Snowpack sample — Loveland Pass, Silver Plume, Colorado, USA (1/12/25, 11:40 AM MST)
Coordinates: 39.66, -105.88
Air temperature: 7 °F
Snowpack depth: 140 cm
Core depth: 10 cm
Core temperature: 41 °F
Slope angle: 11°, slope face: 30°
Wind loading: high
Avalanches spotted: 2
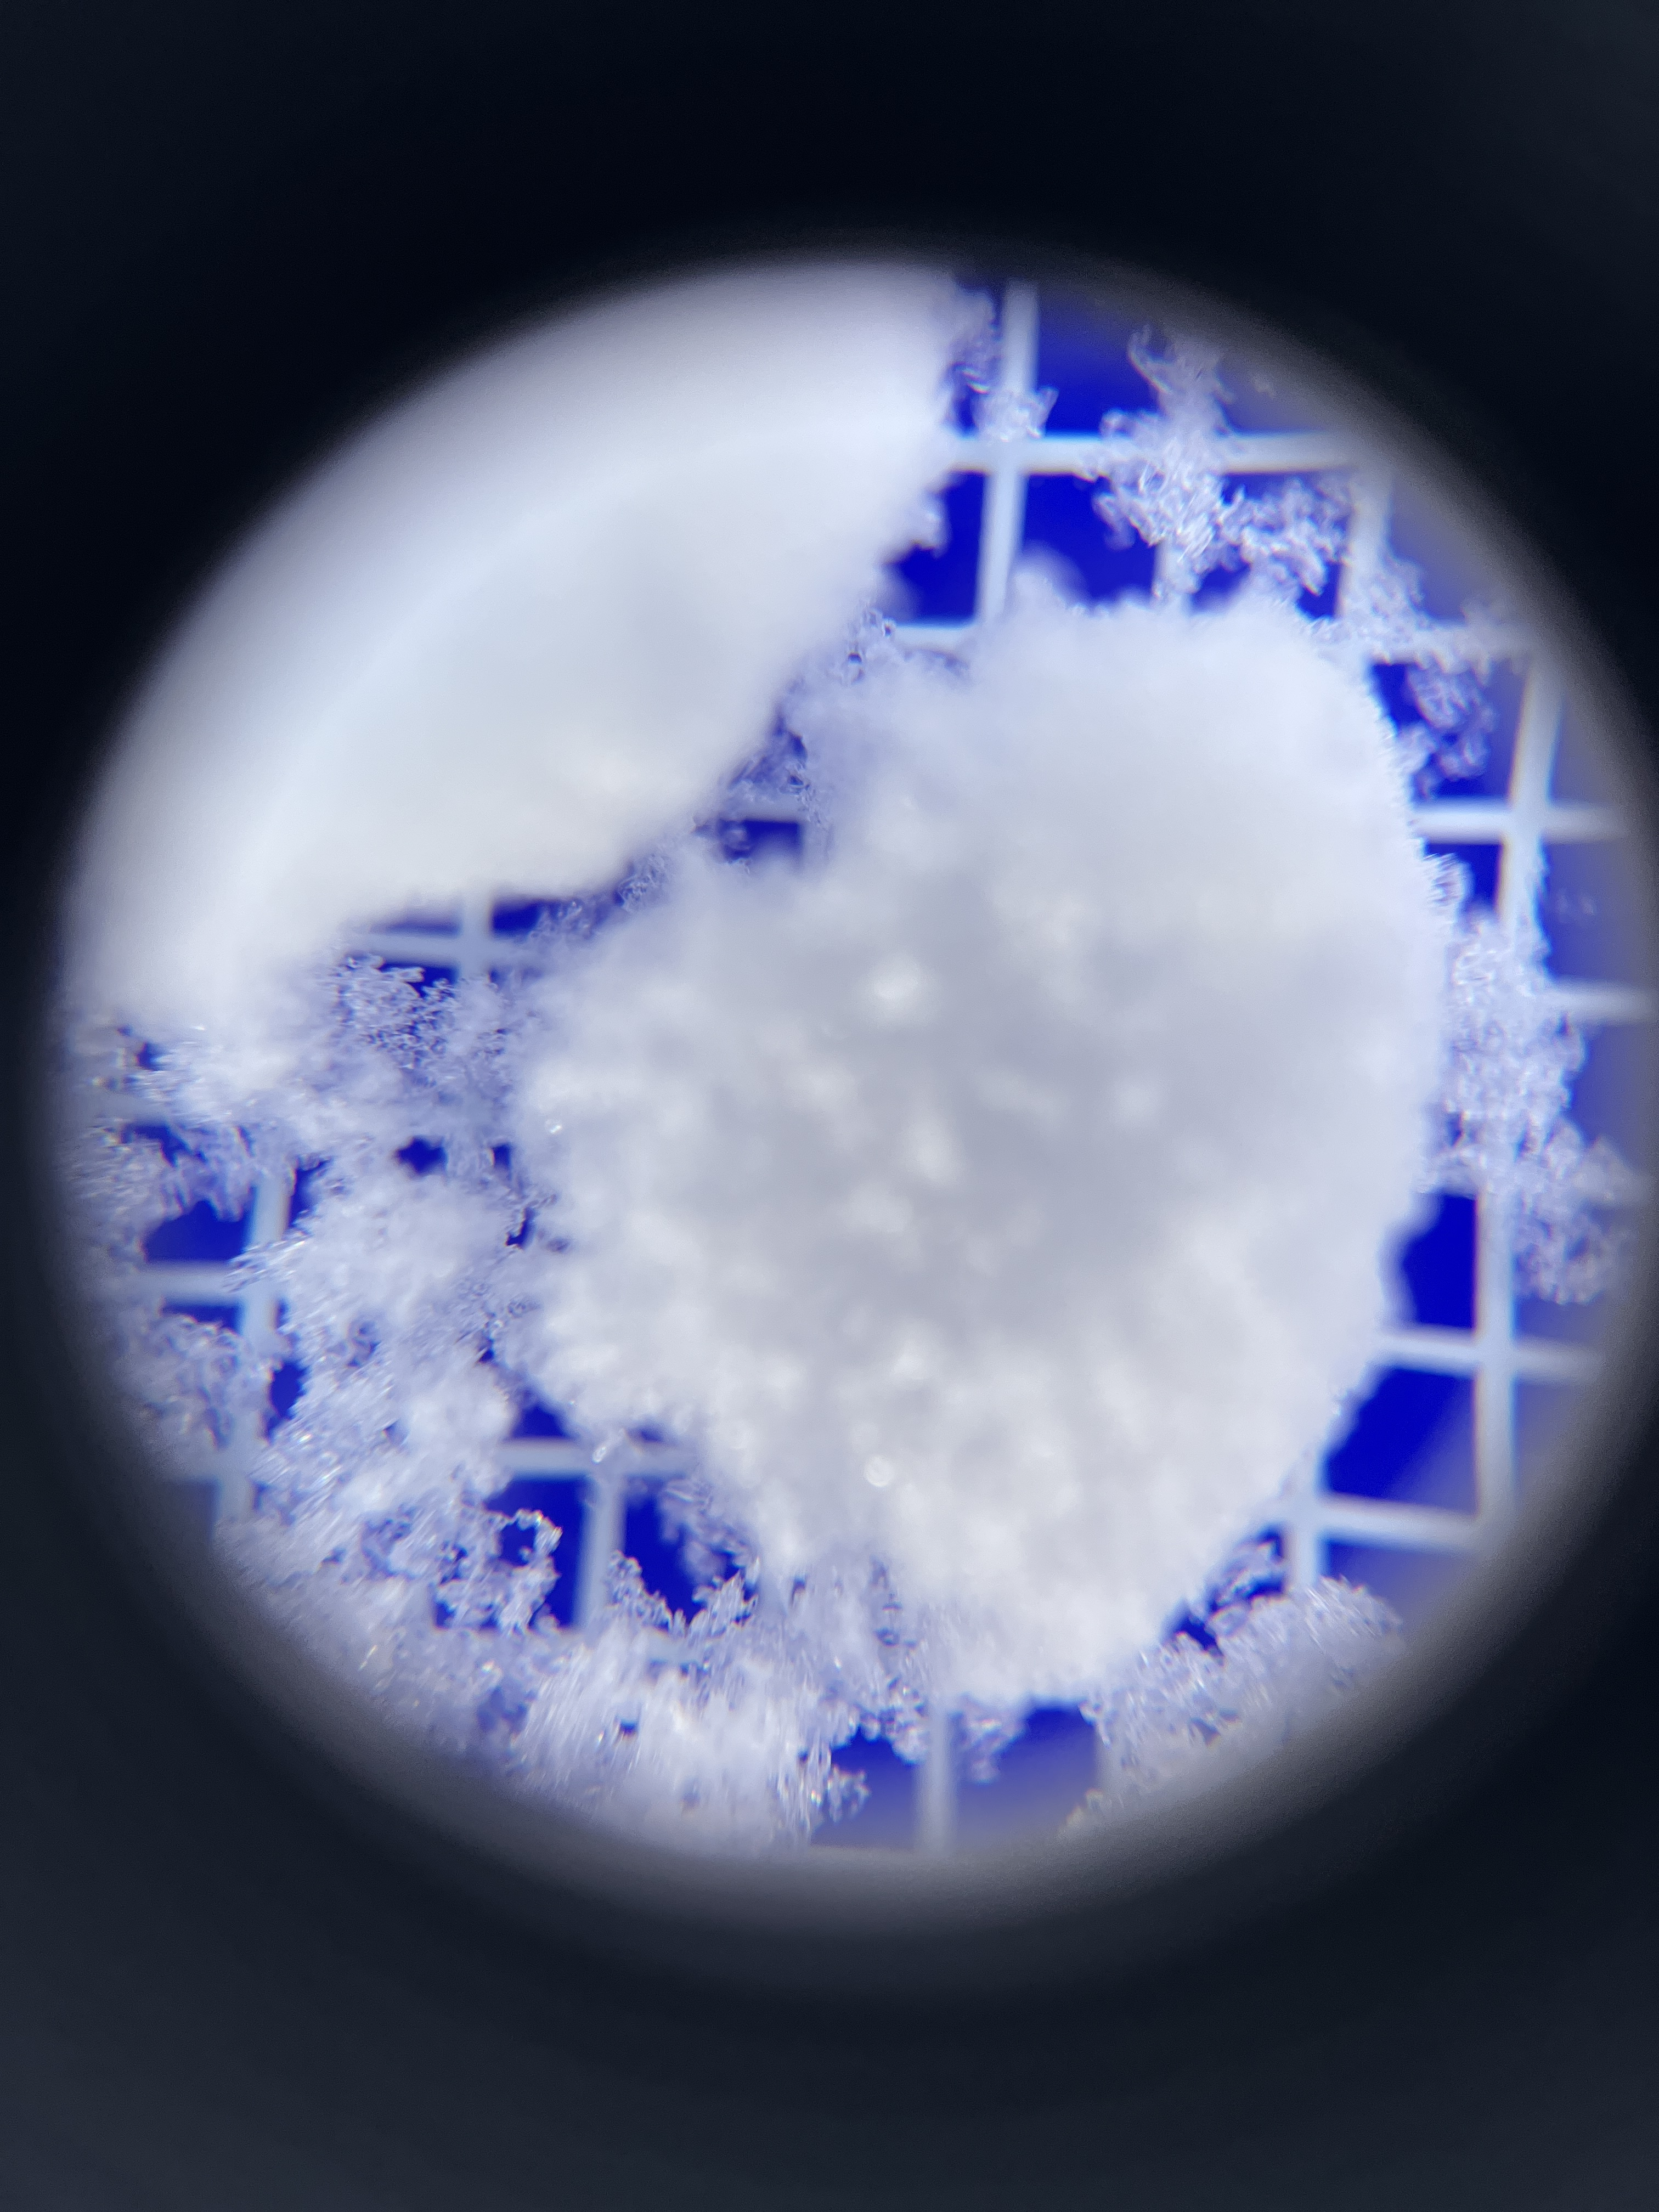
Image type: magnified_profile
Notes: Pilot using slightly modified coring method that took too large segment for snow profile picturing, advised not to use in higher level models. Two avalanche on south face nearby, partially cloudy with light snow in the last 24 hours. Lots of wind loading on eastern features.